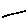
Label: line